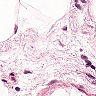
Metastatic tissue present: no